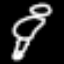
Label: angel